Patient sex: F
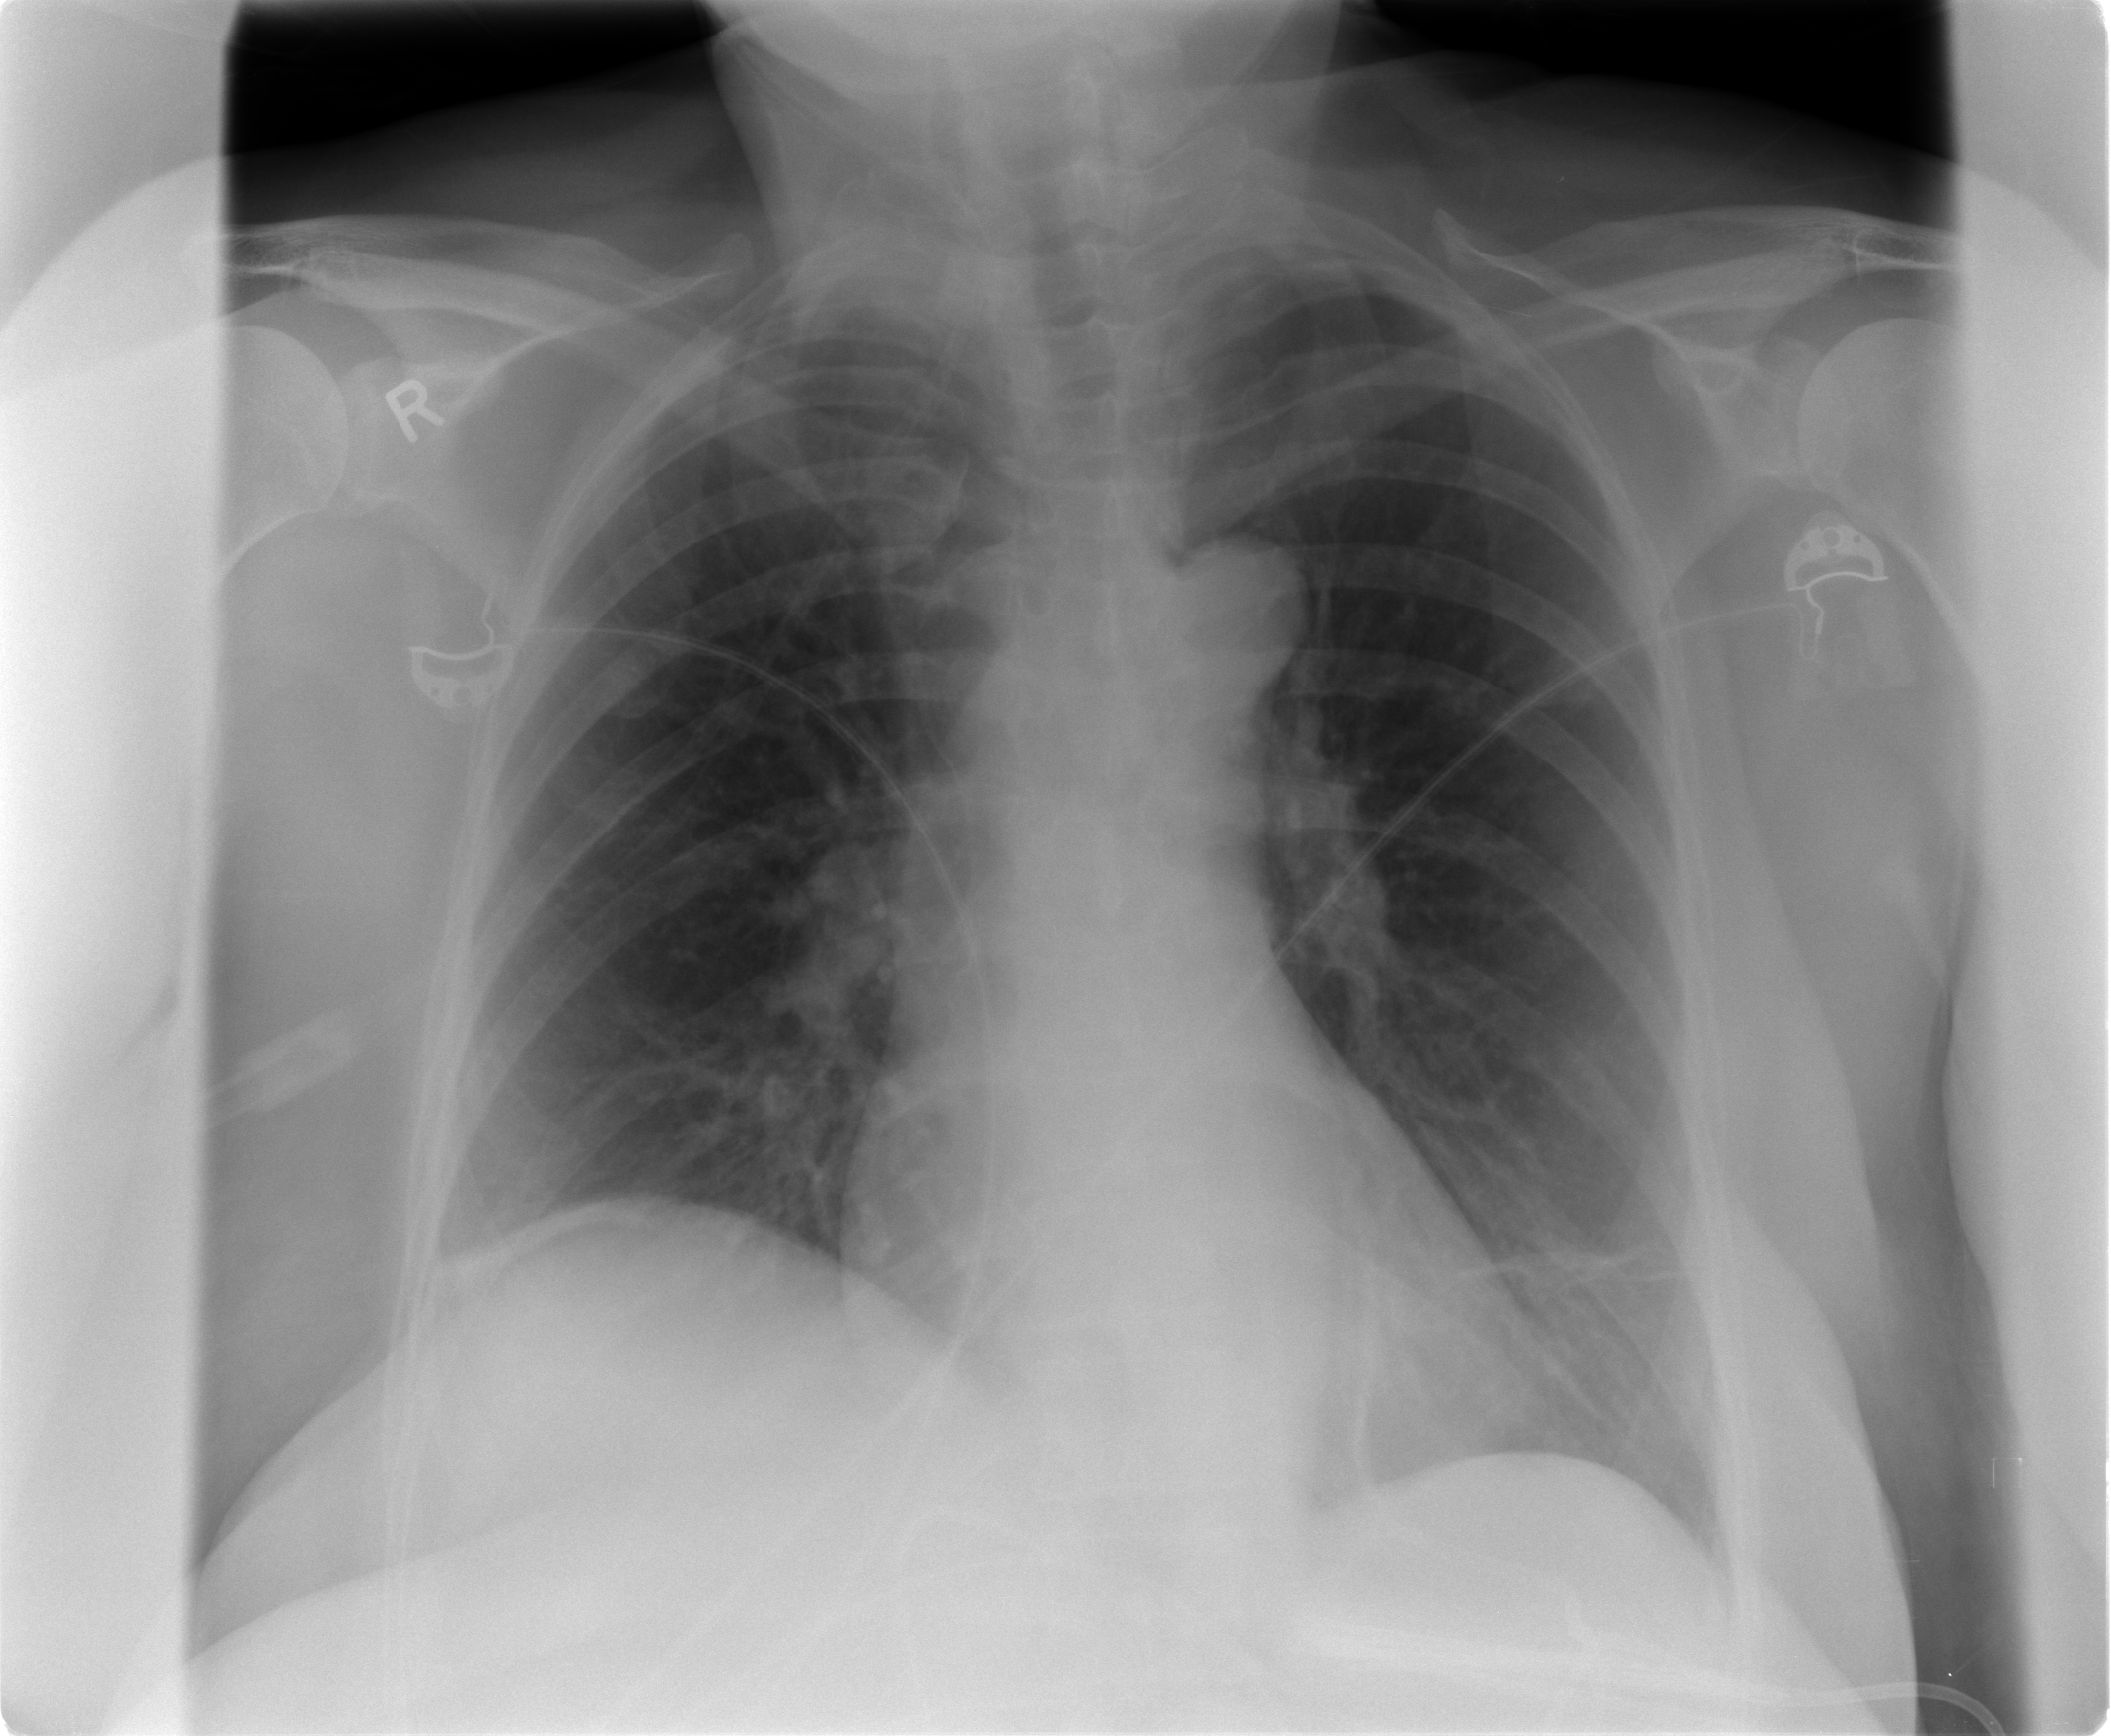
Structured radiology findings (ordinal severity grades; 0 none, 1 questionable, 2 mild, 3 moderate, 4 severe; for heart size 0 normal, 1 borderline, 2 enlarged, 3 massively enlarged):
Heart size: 0
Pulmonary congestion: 1
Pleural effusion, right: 0
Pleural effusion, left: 0
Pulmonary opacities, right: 0
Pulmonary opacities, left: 0
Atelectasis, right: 1
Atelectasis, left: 1